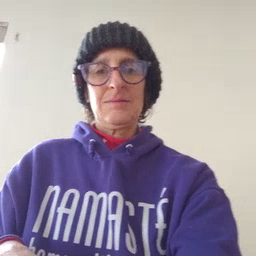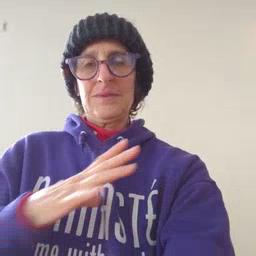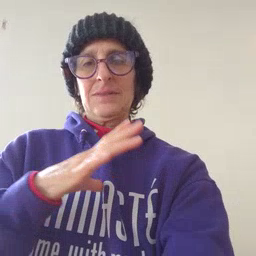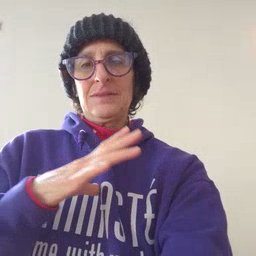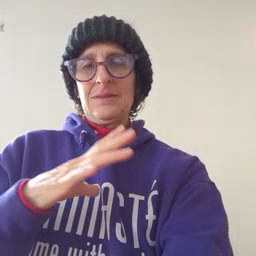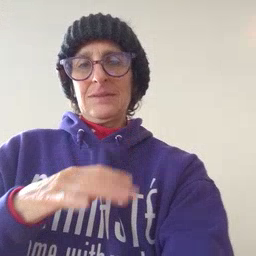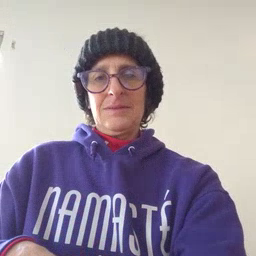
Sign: fine